Question: How I can do this effect with '<hr>'? Div with content will be over '<hr>'. How to do that?

This is my jsfiddle: <URL>. I don't know how to put this text into image box. Any solutions?
After, I want to add this layout to wordpress, so I want put text in '<div>' or another element, not in css file.
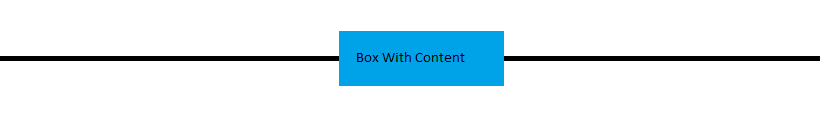
Answer: When you set the 'position' attribute of a variable to 'relative', it basically means that the position of the element is relative to the browser.
So when you say 'top:-5px;' it means you are requesting the browser to put your element 5 pixels above the position where it actually is supposed to be..
All you have to do is, set the top attribute for the div, in CSS to some negative value. like this:
'''
<hr />
<div style="position:relative;top:-5px;">DIV CONTENT</div>
'''
Replace the '-5px' with your requirement...